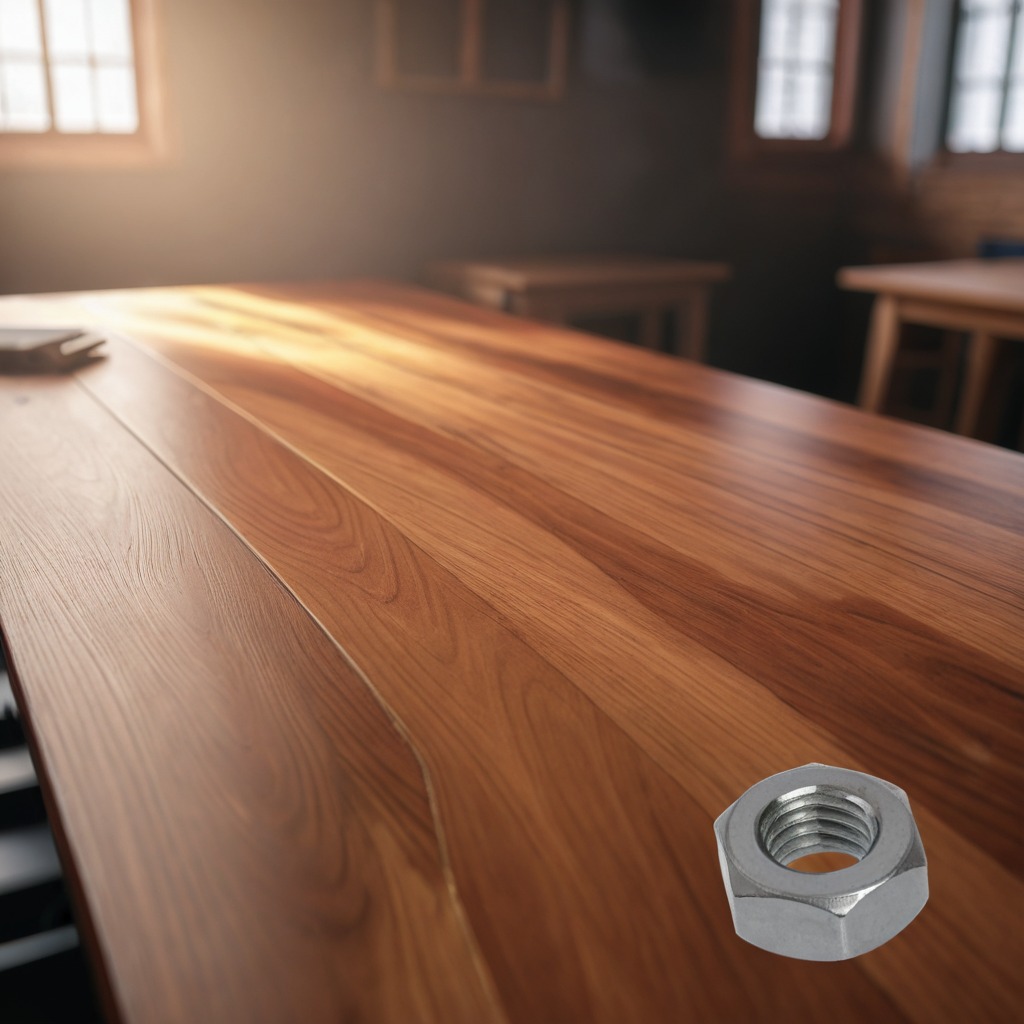
A metal nut is lying on the wooden table in a carpentry studio.